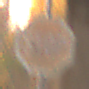
Verkehrszeichen: Stop
Umgebung: Roofed, Suburban
Tageszeit: SunriseSunset
Wetter: Clear
Licht: Natural
Jahreszeit: NotSpecified
Kontrast: MediumContrast